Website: home-depot
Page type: review-order
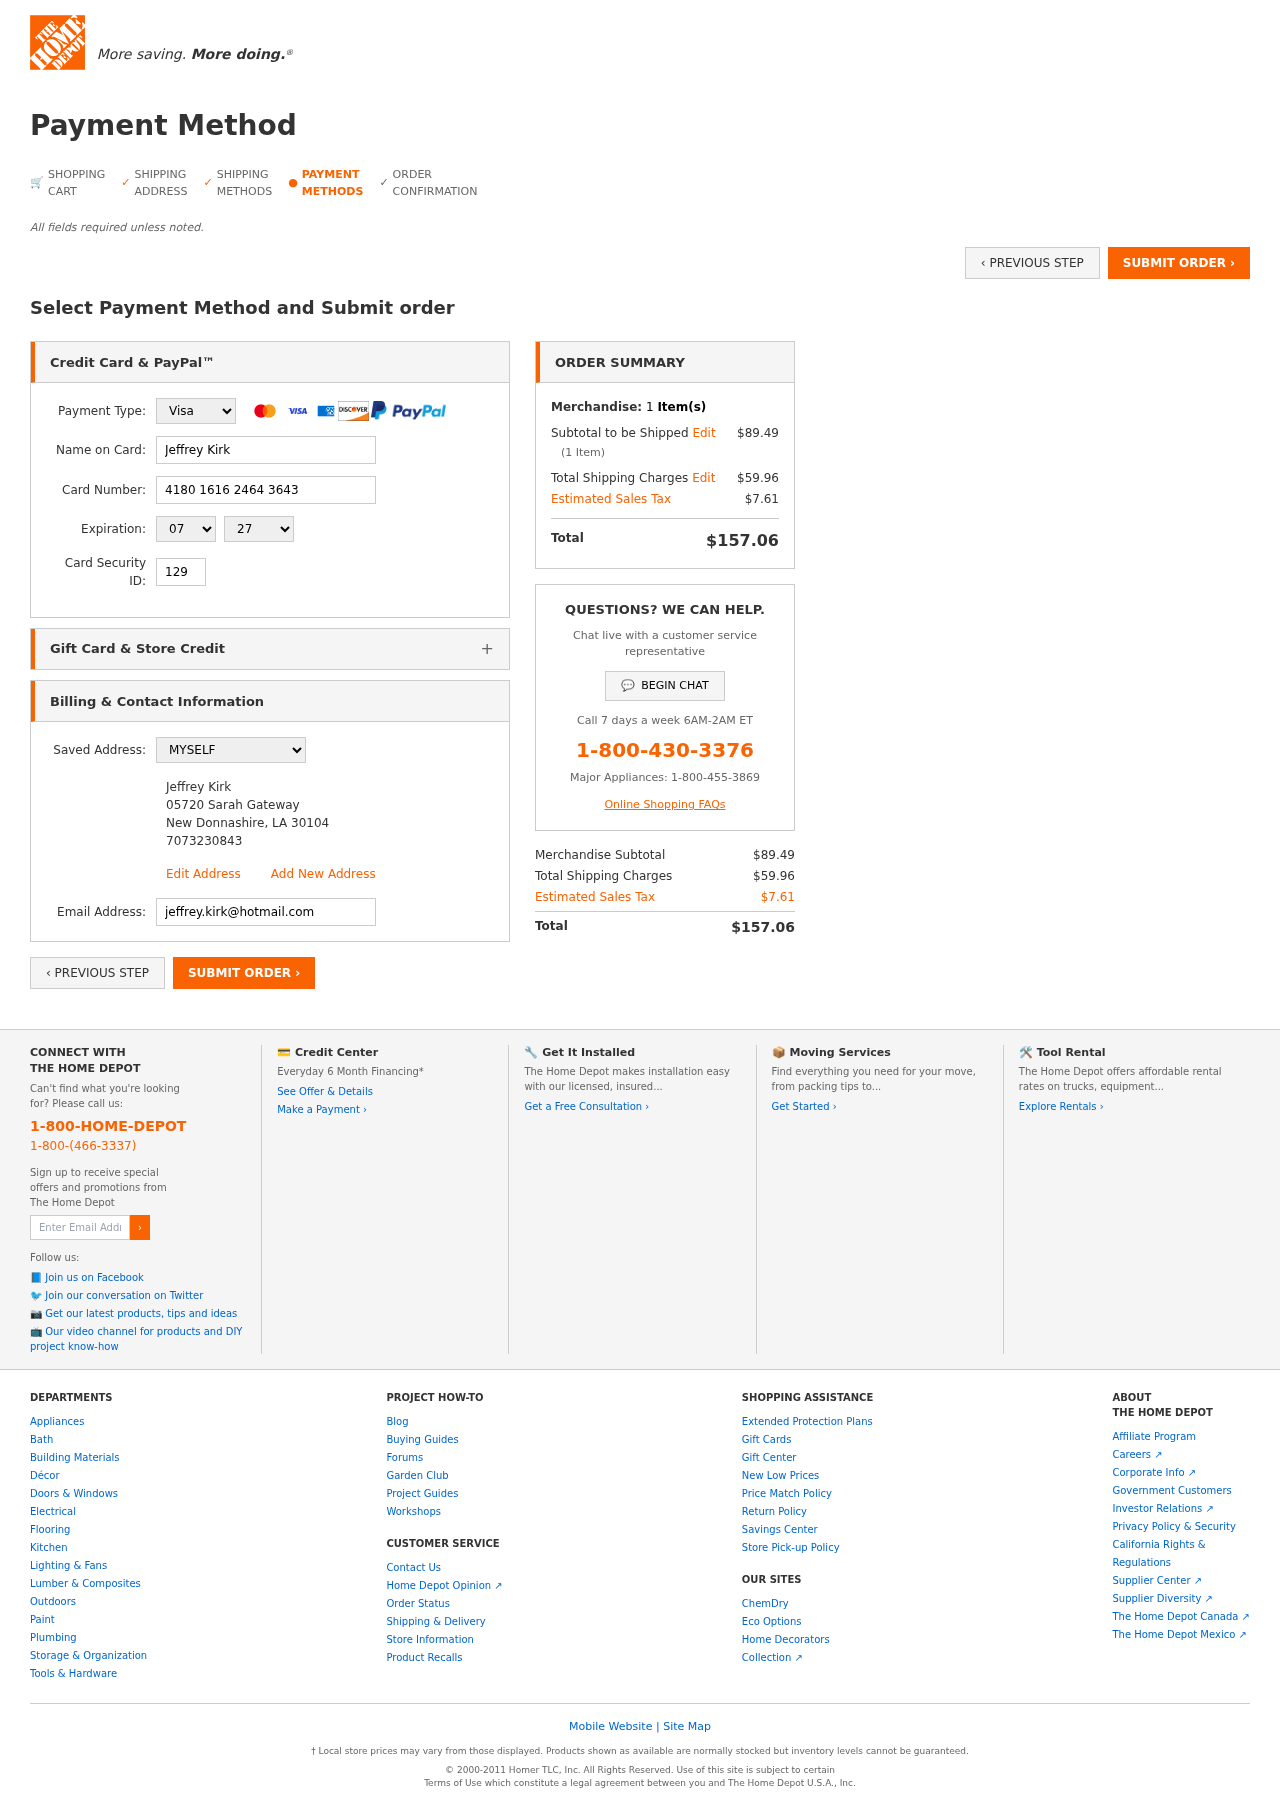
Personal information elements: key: PII_CARD_CVV
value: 129
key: PII_CARD_EXPIRY_MONTH
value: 07
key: PII_CARD_EXPIRY_YEAR
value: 27
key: PII_CARD_NUMBER
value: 4180 1616 2464 3643
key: PII_CARD_TYPE
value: Visa
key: PII_EMAIL
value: jeffrey.kirk@hotmail.com
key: PII_FULLNAME
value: Jeffrey Kirk
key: PII_FULLNAME2
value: Jeffrey Kirk
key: PII_STREET2
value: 05720 Sarah Gateway
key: PII_CITY2
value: New Donnashire
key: PII_STATE_ABBR2
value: LA
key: PII_POSTCODE2
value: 30104
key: PII_PHONE2
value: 7073230843
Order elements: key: ORDER_NUM_ITEMS
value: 1
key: ORDER_SUBTOTAL
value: $89.49
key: ORDER_NUM_ITEMS2
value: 1
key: ORDER_SHIPPING_COST
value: $59.96
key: ORDER_TAX
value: $7.61
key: ORDER_TOTAL
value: $157.06
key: ORDER_SUBTOTAL2
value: $89.49
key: ORDER_SHIPPING_COST2
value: $59.96
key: ORDER_TAX2
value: $7.61
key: ORDER_TOTAL2
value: $157.06